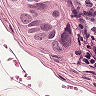
Metastatic tissue present: yes